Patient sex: M
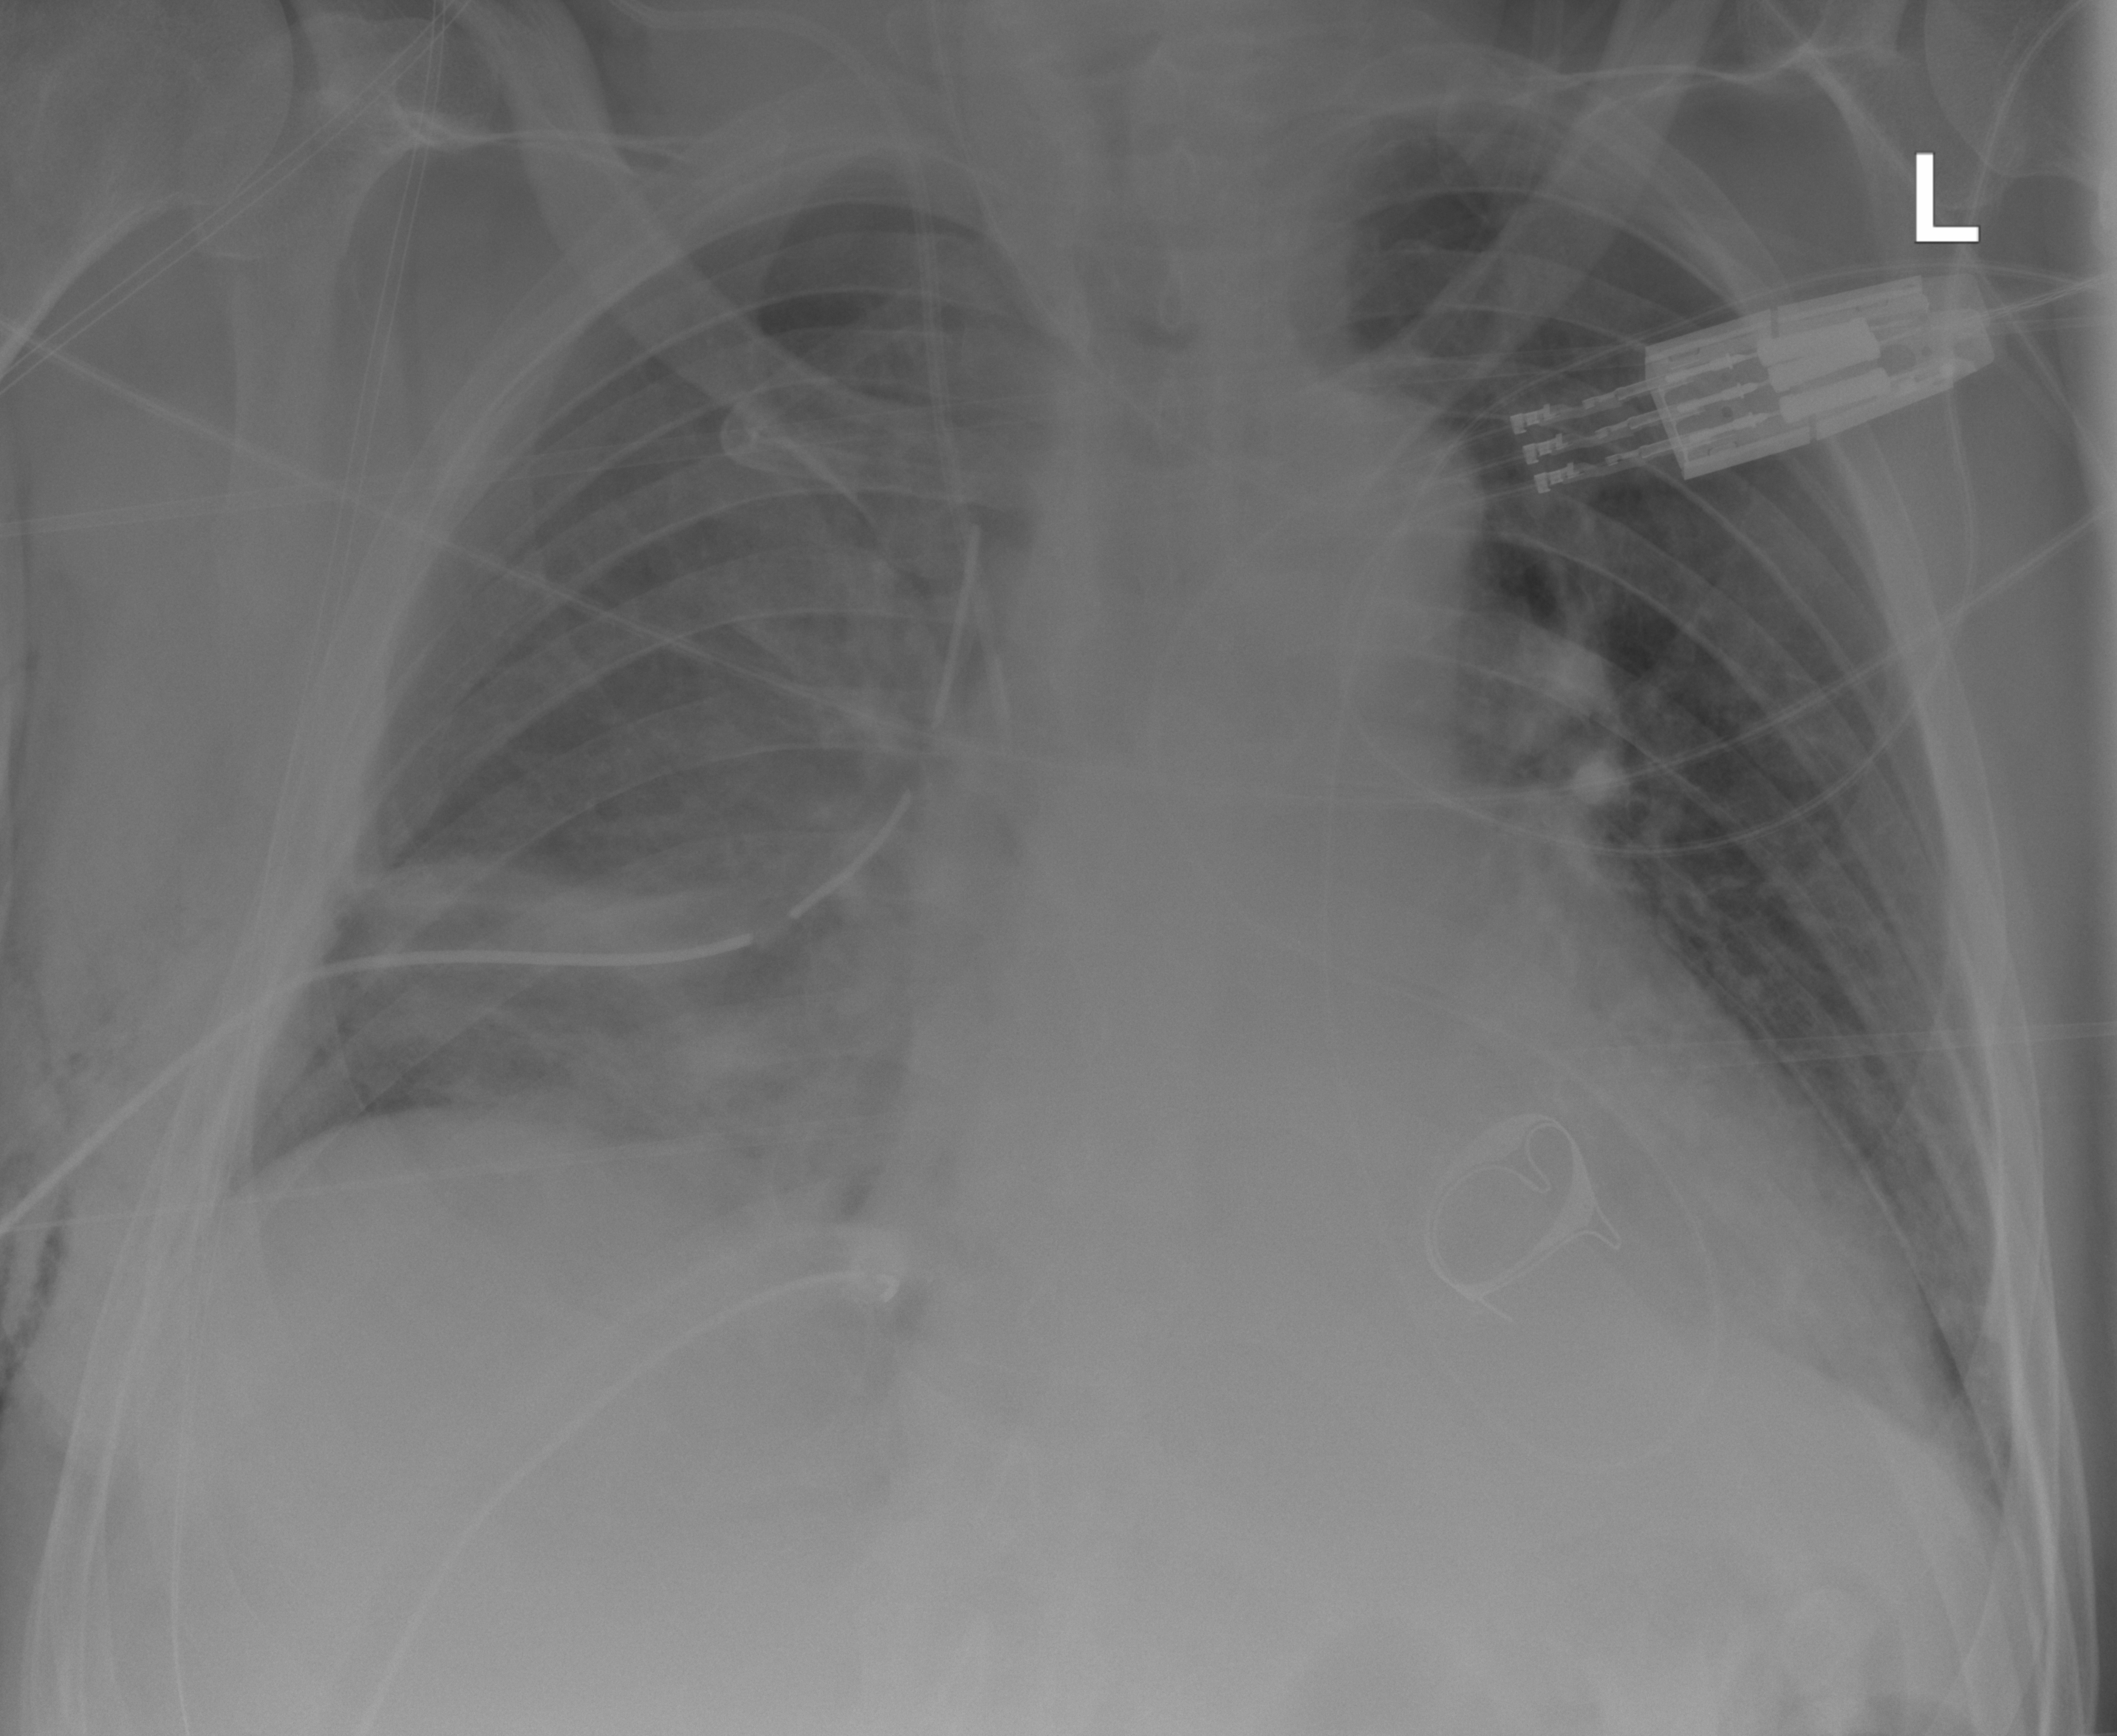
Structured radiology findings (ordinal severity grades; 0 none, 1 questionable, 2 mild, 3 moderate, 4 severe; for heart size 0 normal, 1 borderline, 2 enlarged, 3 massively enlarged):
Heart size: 2
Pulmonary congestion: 2
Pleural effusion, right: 2
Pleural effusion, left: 0
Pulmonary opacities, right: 2
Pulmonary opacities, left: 0
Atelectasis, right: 3
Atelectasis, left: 2